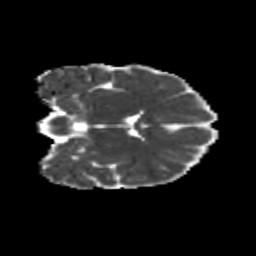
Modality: MD
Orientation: coronal
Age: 13
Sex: male
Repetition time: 9.512 s
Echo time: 0.089 s